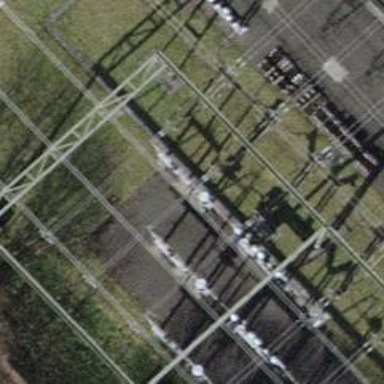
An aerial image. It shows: Bay for power lines.